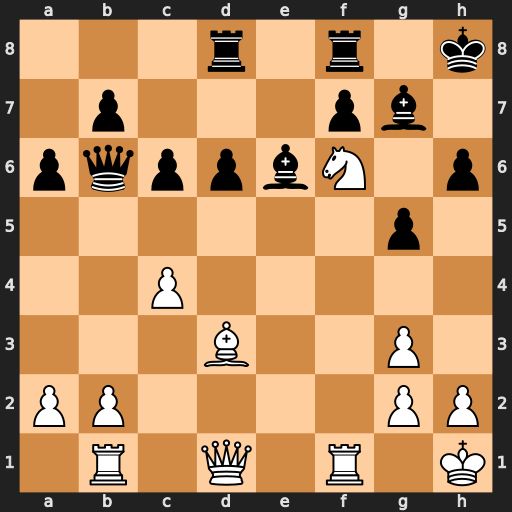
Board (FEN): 3r1r1k/1p3pb1/pqppbN1p/6p1/2P5/3B2P1/PP4PP/1R1Q1R1K
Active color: w
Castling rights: -
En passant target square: -
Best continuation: Bc2 Qe3 Rf3 Bg4 Nxg4